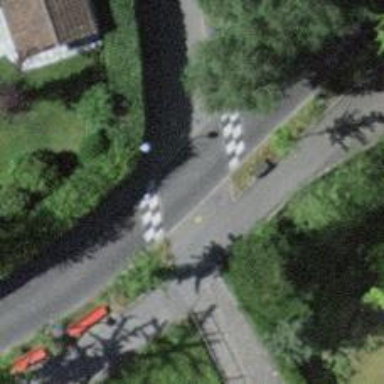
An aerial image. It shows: Unmarked crossing with raised kerb.